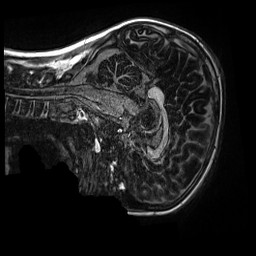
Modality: MP2RAGE
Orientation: sagittal
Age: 10
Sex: male
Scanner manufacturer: siemens
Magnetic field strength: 3 T
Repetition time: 4 s
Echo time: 0.00303 s